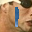
Label: 1